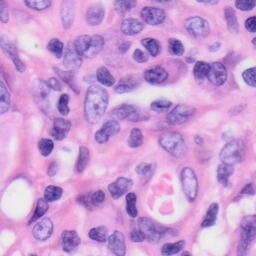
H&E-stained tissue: Skin